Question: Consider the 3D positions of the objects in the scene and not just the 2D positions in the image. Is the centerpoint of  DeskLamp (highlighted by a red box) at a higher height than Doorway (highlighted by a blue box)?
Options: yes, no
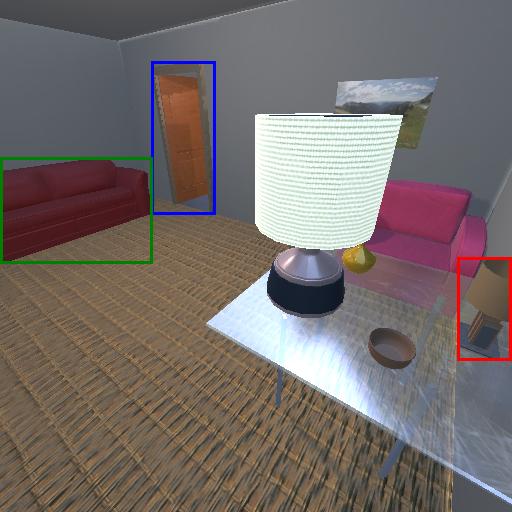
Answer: yes